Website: ulta-beauty
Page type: billing-address
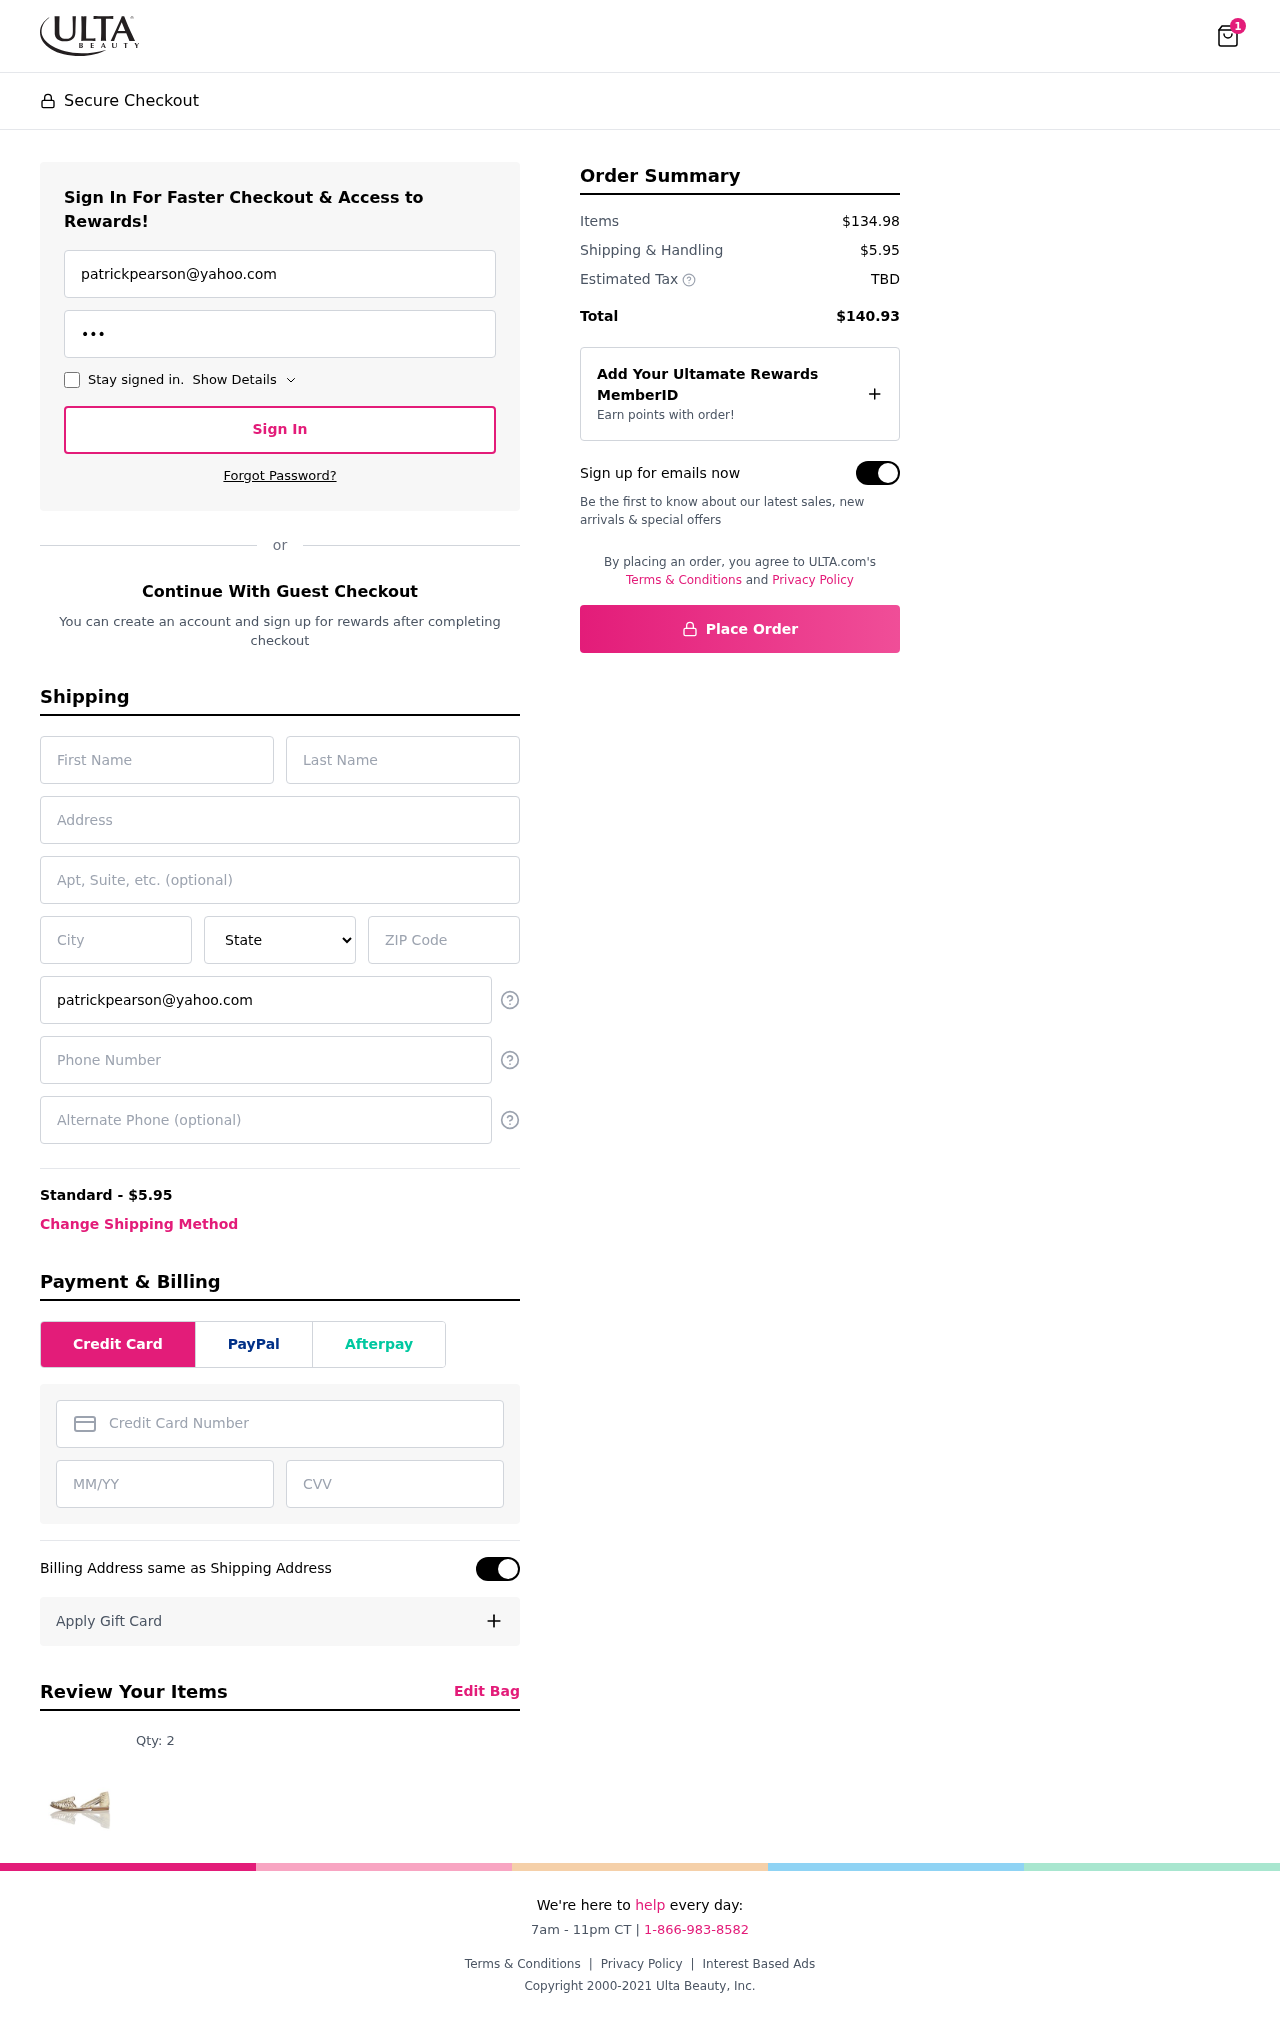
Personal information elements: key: PII_STATE
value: Montana
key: PII_EMAIL
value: patrickpearson@yahoo.com
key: PII_FIRSTNAME
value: Patrick
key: PII_LASTNAME
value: Pearson
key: PII_STREET
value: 102 Martinez Locks Suite 504
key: PII_CITY
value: Fordfurt
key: PII_POSTCODE
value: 65391
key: PII_PHONE
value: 5409425754
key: PII_ALT_PHONE
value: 7424044425
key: PII_CARD_NUMBER
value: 6592 0117 5517 6177
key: PII_CARD_EXPIRY
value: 03/29
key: PII_CARD_CVV
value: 171
Product elements: key: PRODUCT1_QUANTITY
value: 2
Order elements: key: ORDER_NUM_ITEMS
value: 1
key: ORDER_SHIPPING_COST
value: $5.95
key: ORDER_SUBTOTAL
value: $134.98
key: ORDER_TOTAL
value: $140.93